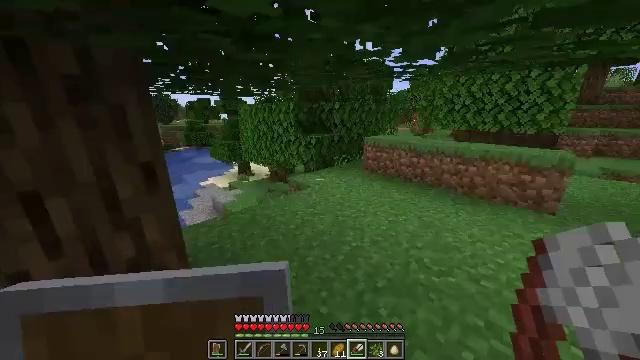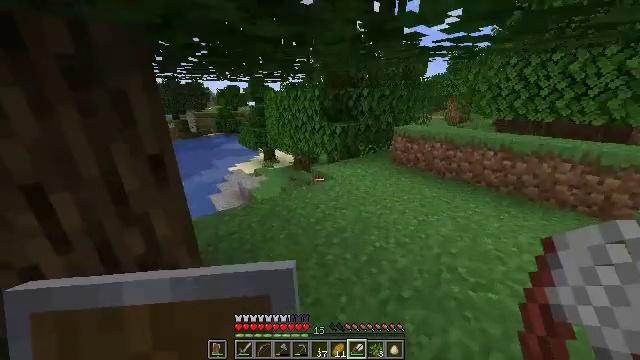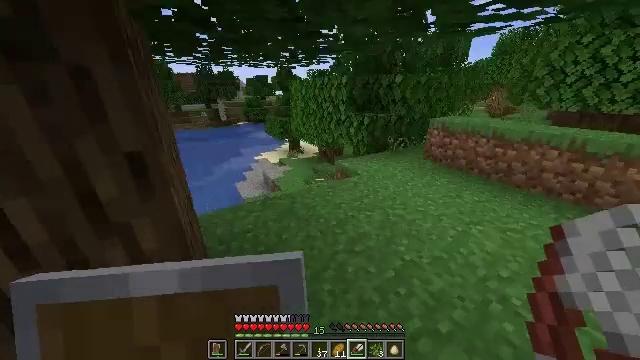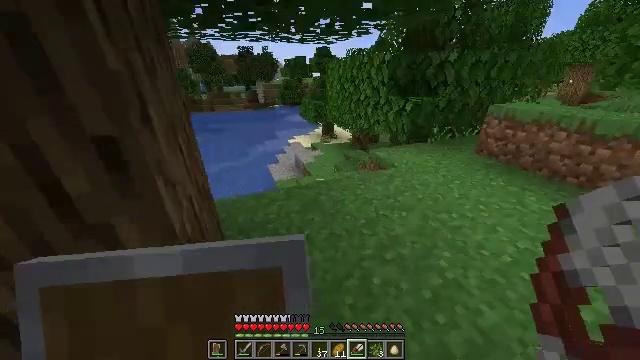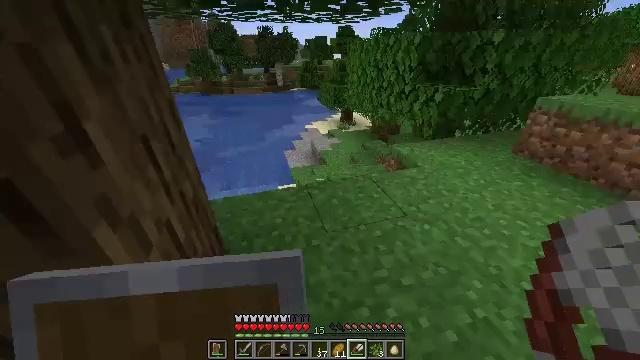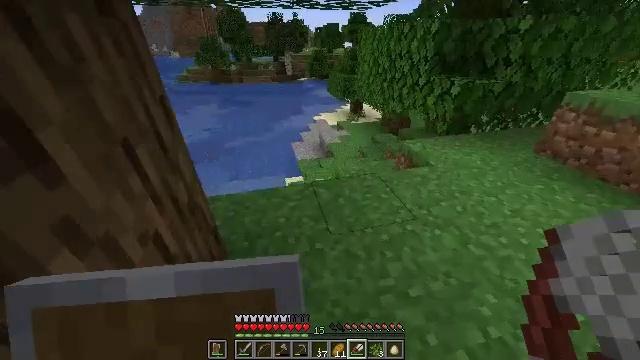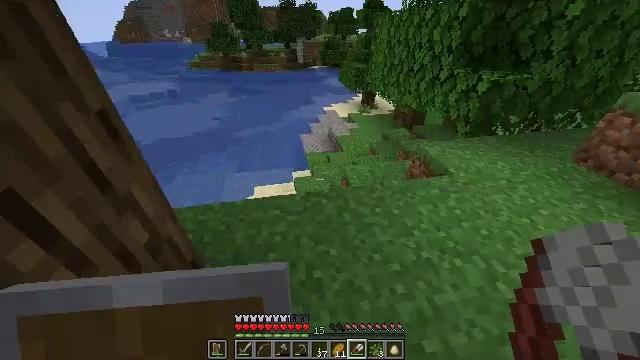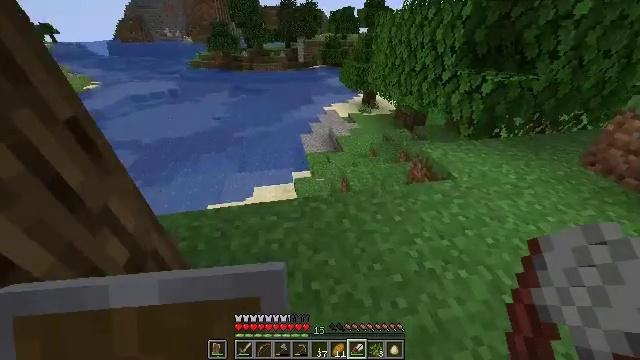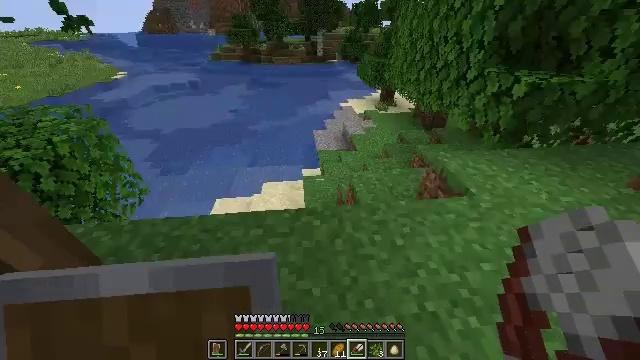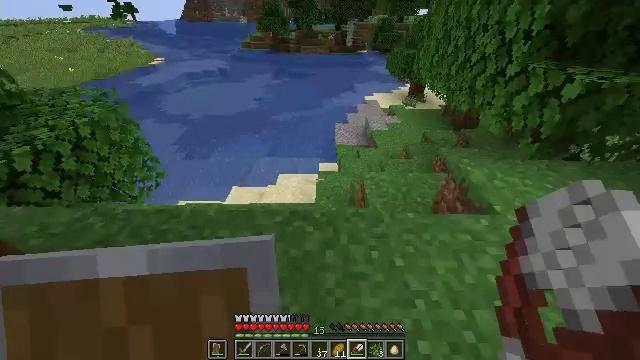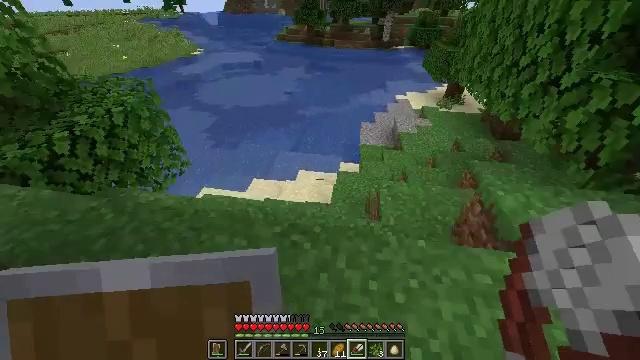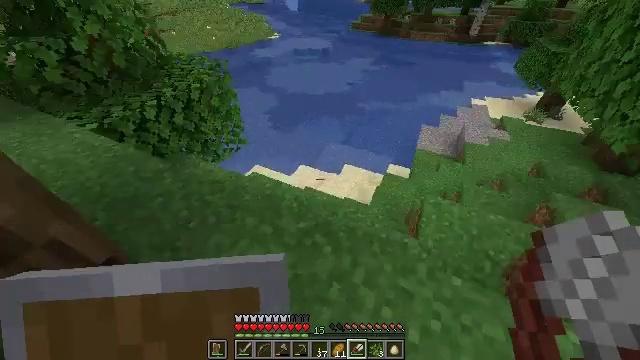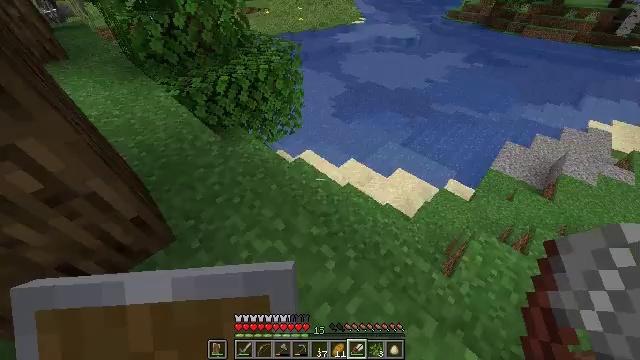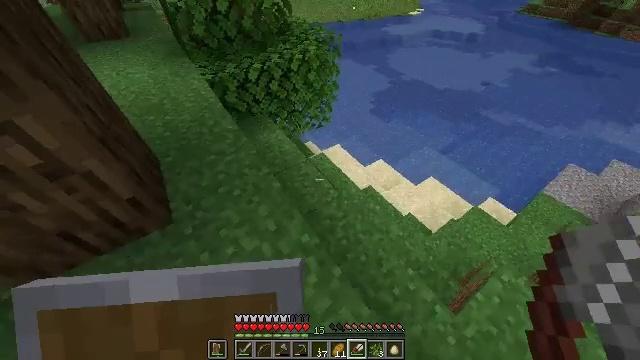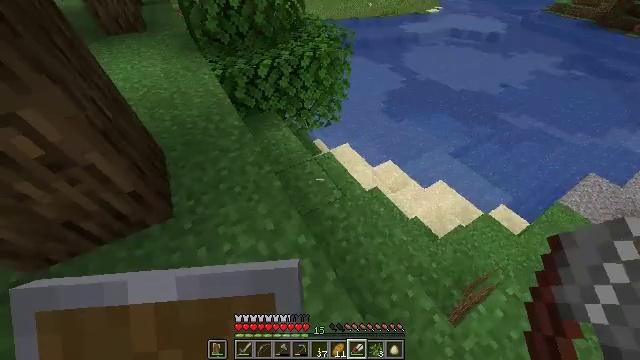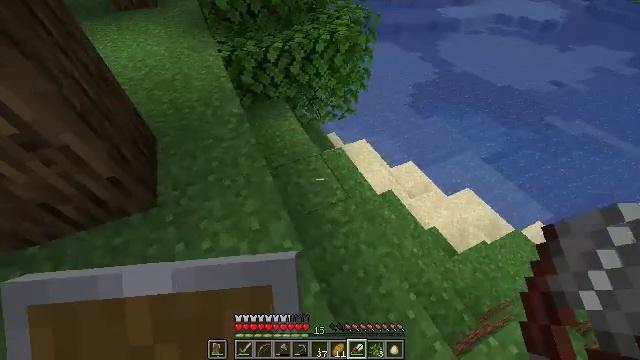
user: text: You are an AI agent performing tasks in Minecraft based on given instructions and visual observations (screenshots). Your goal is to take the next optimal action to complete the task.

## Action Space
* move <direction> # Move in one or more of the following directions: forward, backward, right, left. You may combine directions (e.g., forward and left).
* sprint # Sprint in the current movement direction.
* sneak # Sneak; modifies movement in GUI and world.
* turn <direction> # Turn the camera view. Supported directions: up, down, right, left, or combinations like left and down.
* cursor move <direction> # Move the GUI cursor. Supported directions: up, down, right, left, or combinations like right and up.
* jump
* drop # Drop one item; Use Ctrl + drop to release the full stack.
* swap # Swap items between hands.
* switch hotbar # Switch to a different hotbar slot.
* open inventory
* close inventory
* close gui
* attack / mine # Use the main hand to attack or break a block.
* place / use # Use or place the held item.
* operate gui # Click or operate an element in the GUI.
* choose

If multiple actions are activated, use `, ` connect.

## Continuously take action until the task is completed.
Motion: motion action
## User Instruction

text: Craft a yellow bed.
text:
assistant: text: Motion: move forward, turn left and down
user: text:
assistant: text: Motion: move forward, turn left and down
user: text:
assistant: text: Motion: move forward, turn left and down
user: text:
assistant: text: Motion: move forward, turn left and down
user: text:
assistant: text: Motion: move forward, turn left and down
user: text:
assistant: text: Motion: move forward, turn left and down
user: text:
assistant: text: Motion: move forward and move right
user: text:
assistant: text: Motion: move forward and move right, turn left and down
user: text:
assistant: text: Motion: move forward and move right, turn left and down
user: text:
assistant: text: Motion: move forward and move right, turn left and down
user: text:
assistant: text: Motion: move forward and move right, turn left and down
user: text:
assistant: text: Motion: move forward and move right, turn left and down
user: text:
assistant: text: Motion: move forward and move right, turn left and down
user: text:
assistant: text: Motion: turn left
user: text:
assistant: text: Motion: turn left and down
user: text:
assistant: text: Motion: turn left and up
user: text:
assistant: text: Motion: turn left and up
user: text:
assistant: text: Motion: turn left and up
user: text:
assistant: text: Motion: turn left and up
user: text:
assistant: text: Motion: no_op
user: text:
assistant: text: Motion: no_op
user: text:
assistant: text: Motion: turn left and up
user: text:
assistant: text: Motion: turn left and up
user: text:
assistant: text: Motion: turn left
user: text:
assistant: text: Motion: move left
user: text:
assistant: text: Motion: move forward and move left
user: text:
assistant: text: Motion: move forward and move left
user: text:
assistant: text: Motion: move forward and move left, turn left
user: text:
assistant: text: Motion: move forward and move left, turn left and up
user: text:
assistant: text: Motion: move forward and move left, turn left and up